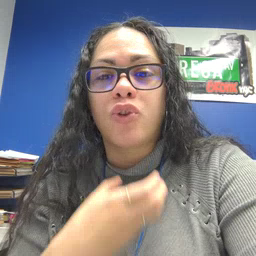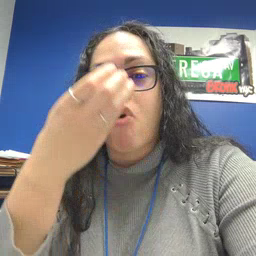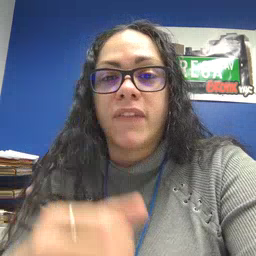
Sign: giraffe